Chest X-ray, PA view. Patient: 72 years old, sex F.
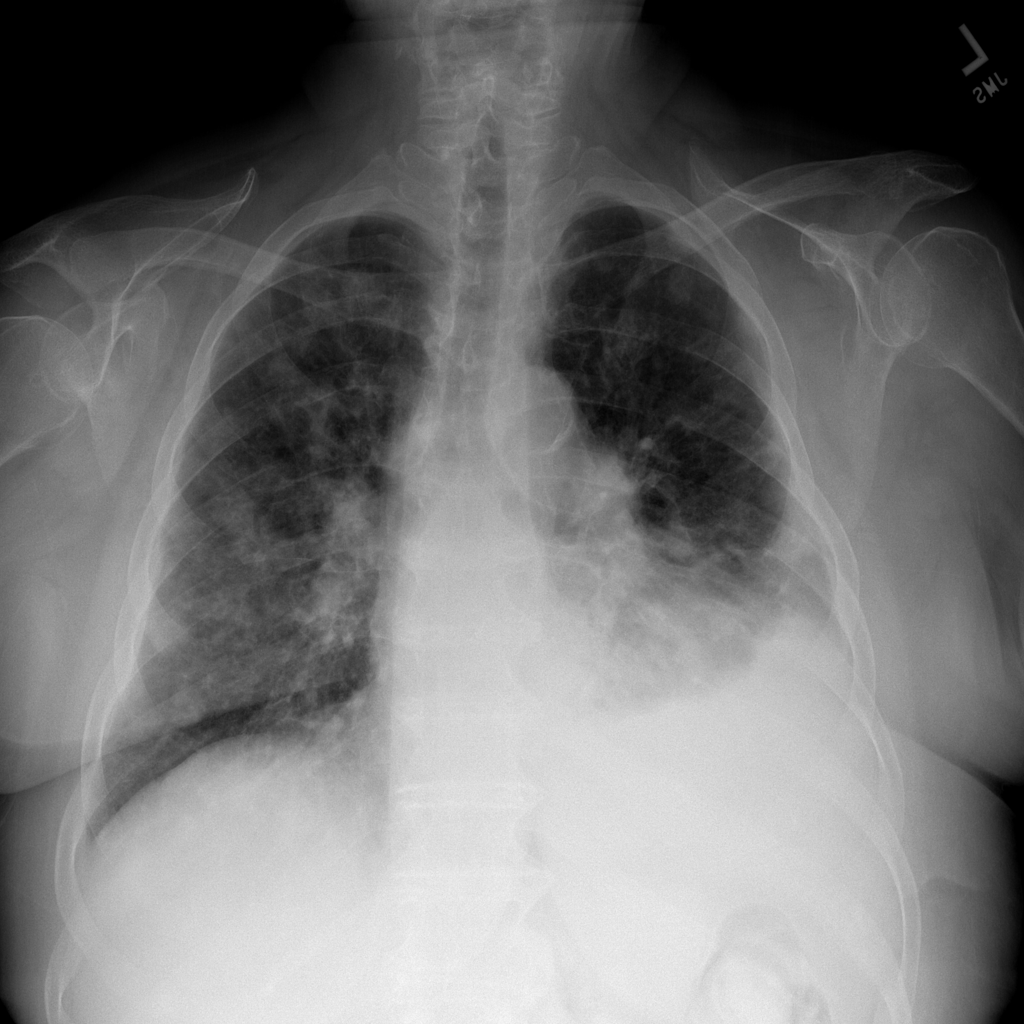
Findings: Nodule